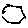
Label: hexagon